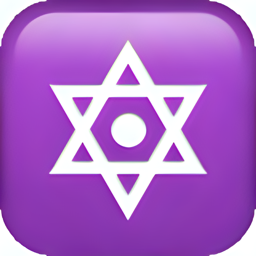
Name: six pointed star with middle dot
Emoji: 🔯
Group: Symbols
Sub-group: religion